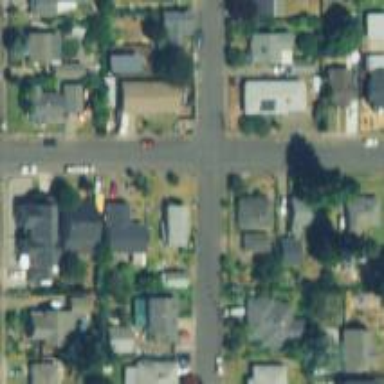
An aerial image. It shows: Residential road with sidewalk on the left.